Question: This one is wired.
This fires from a grid toolbar button click:
'''
// fires when the client hits the add attachment button.
onAddAttachmentClick: function () {
var uploadAttachmentsWindow = new Nipendo.ProformaInvoice.Attachment.UploadWindow({
invoice: this.invoice,
maxFileSizeInMB: this.maxFileSizeInMB
});
uploadAttachmentsWindow.on('uploadcomplete', function (win, message) {
if (message.msg !== 'success') {
return;
}
win.close();
var store = this.getStore();
store.setBaseParam('useCache', false);
store.load();
this.fireEvent(
'attachmentuploaded',
this.invoice.ProformaInvoiceNumber,
this.invoice.VendorSiteID,
this.invoice.CustomerSiteID);
}, this);
uploadAttachmentsWindow.show();
} // eo onAddAttachmentClick
'''
This is what happens on the uploadcomplete event:
'''
this.uploadBtn.on('click', function () {
var form = this.uploadForm.getForm();
if (!form.isValid()) {
return;
}
form.submit({
url: 'XXX.ashx',
waitMsg: Nipendo.Localization.UploadingAttachment,
scope: this,
success: function (form, action) {
this.fireEvent('uploadcomplete', this, {
msg: 'success',
response: action.response
});
},
failure: function (form, action) {
switch (action.failureType) {
case Ext.form.Action.CLIENT_INVALID:
this.fireEvent('uploadcomplete', this, {
msg: 'Form fields may not be submitted with invalid values'
});
break;
case Ext.form.Action.CONNECT_FAILURE:
this.fireEvent('uploadcomplete', this, {
msg: 'Ajax communication failed'
});
break;
case Ext.form.Action.SERVER_INVALID:
Ext.Msg.alert(action.result.title, action.result.message);
this.fireEvent('uploadcomplete', this, {
msg: action.result.message
});
break;
}
}
});
}, this);
'''
On IE 8 I am getting this error in the debugger:

I have no idea what object is missing... from my check they are all defined.
Any idea anyone?
Notice that I have an event firing from a listener (I am suspecting it to be the root of the problem).
It is hard to see but the error occuers in ext-all.js in the fire method.
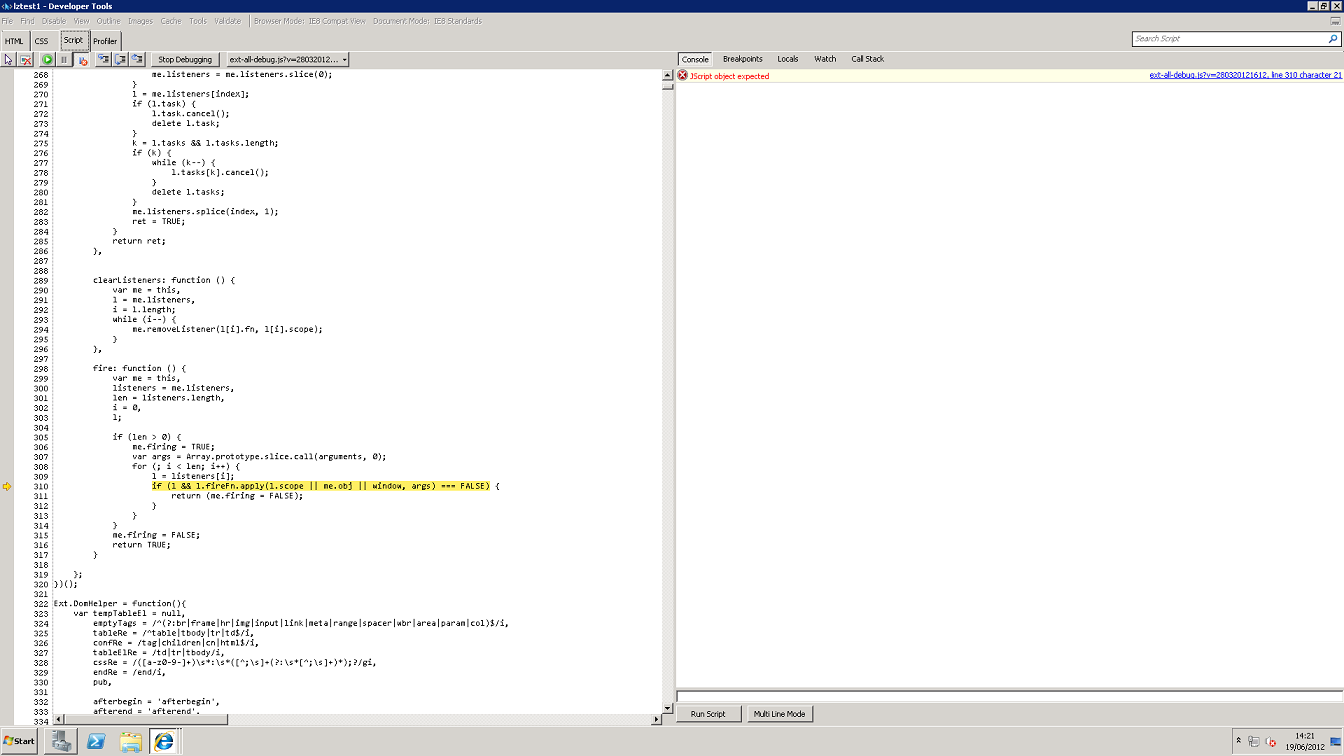
Answer: I have found the answer in : <URL>
Problem was I was listing to events is 2 different windows, that is not possible in Ext.
What I have done to solv it was to call the opner window from the pop up window to notify about changes.